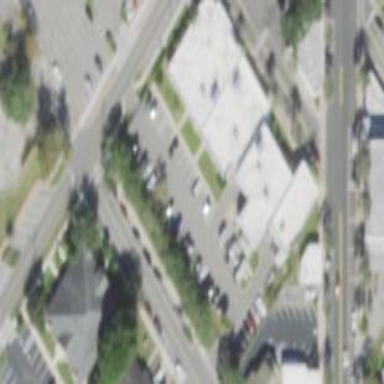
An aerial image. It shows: Police building.